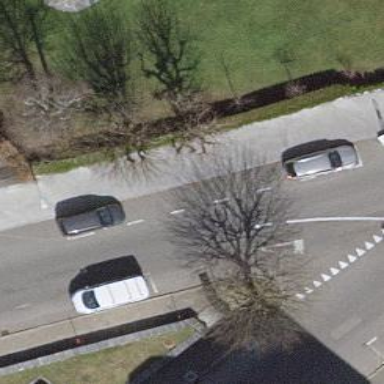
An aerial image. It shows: Street-side parallel parking area.